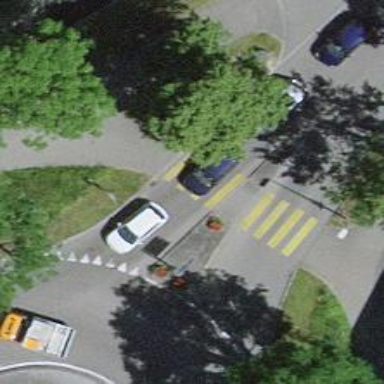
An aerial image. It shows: Zebra crossing on the road.